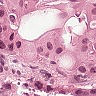
Metastatic tissue present: yes